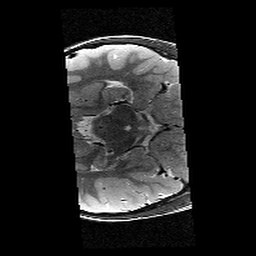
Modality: T2w
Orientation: axial
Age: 9
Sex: male
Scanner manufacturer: siemens
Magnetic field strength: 3 T
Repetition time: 9.23 s
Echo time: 0.067 s